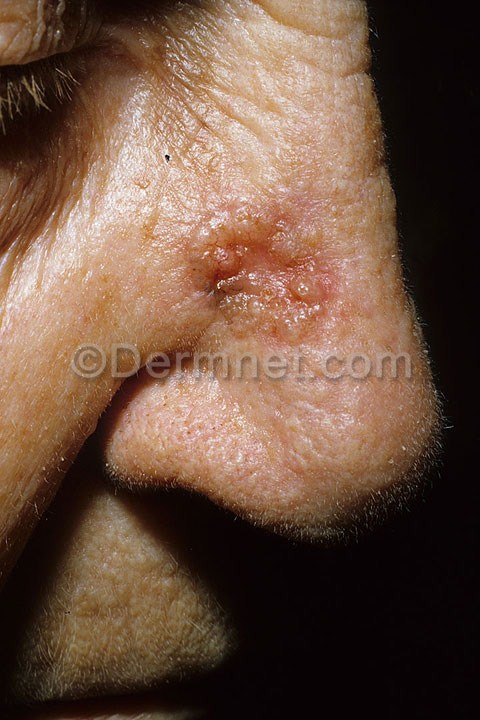
Disease: Actinic Keratosis Basal Cell Carcinoma and other Malignant Lesions